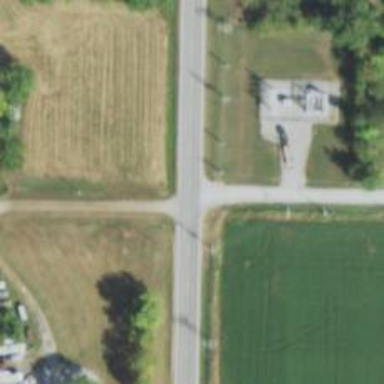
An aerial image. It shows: Secondary road.